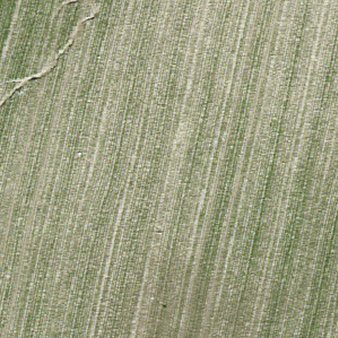
Label: other